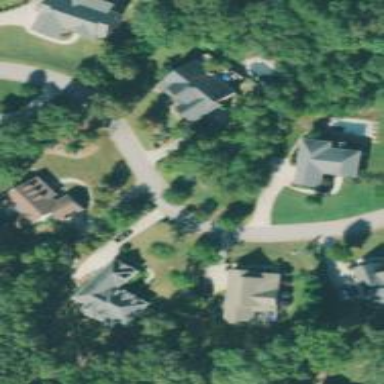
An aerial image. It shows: Residential road.